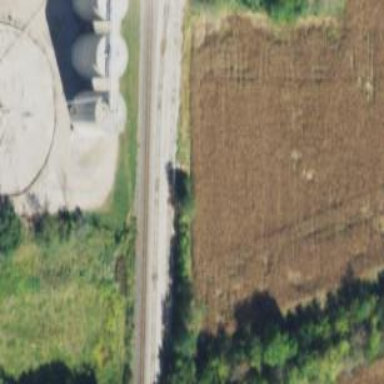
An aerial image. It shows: Rail spur service.